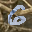
Label: 6